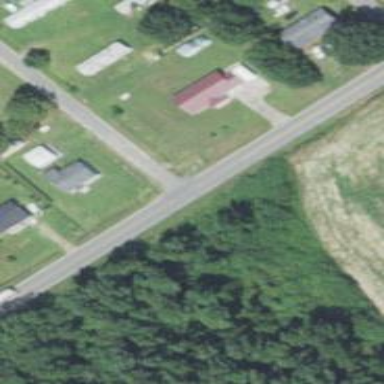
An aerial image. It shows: Secondary road.